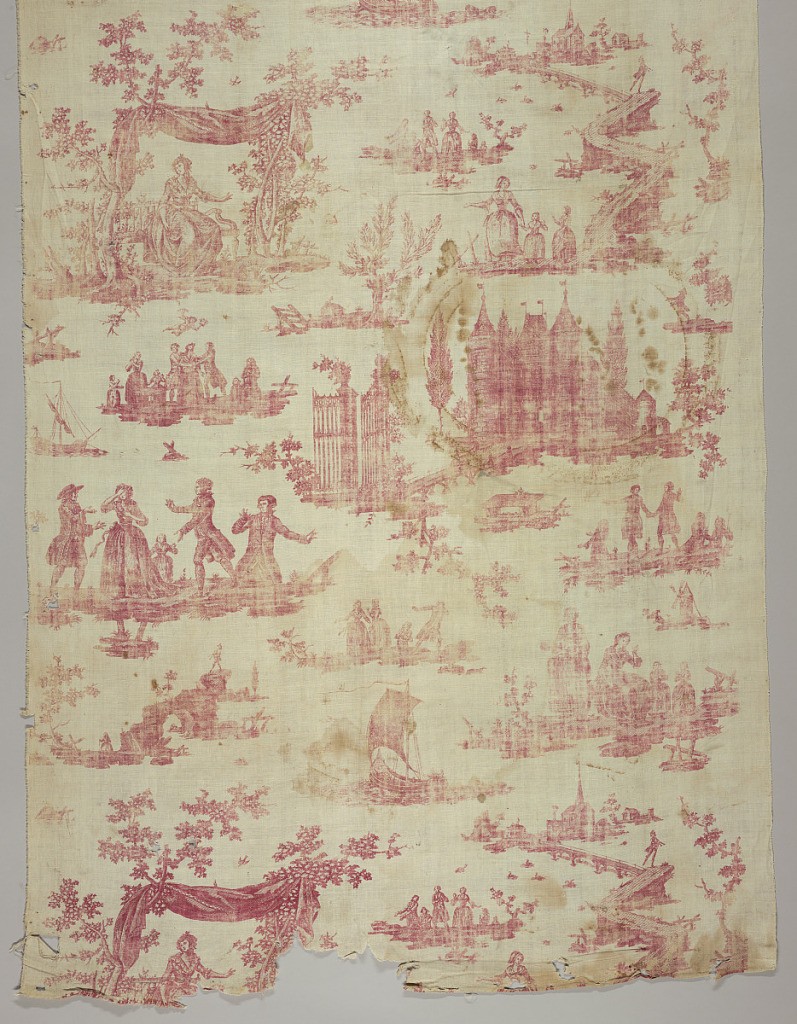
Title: Nina, ou la folle d'Amour
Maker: François Gorgerat
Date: ca. 1790
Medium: cotton Technique: printed by engraved copper plate on plain weave
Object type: Textile
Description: Isolated scenes with people in eighteenth century dress and a castle.
Design inspired by a musical comedy by Dalayrac (1753-1809) created in Paris in 1786. In red on white.